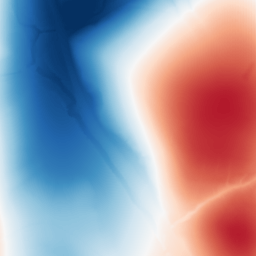
Category: trend_removal
Decomposition family: polynomial
Decomposition parameters: degree: 3
Upsampling method: fft_zeropad
Upsampling parameters: scale: 2
Upsampling scale: 2